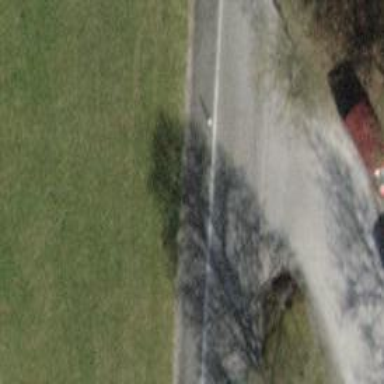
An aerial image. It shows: Unclassified road with track cycleway on the left side and sidewalk.